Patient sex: M
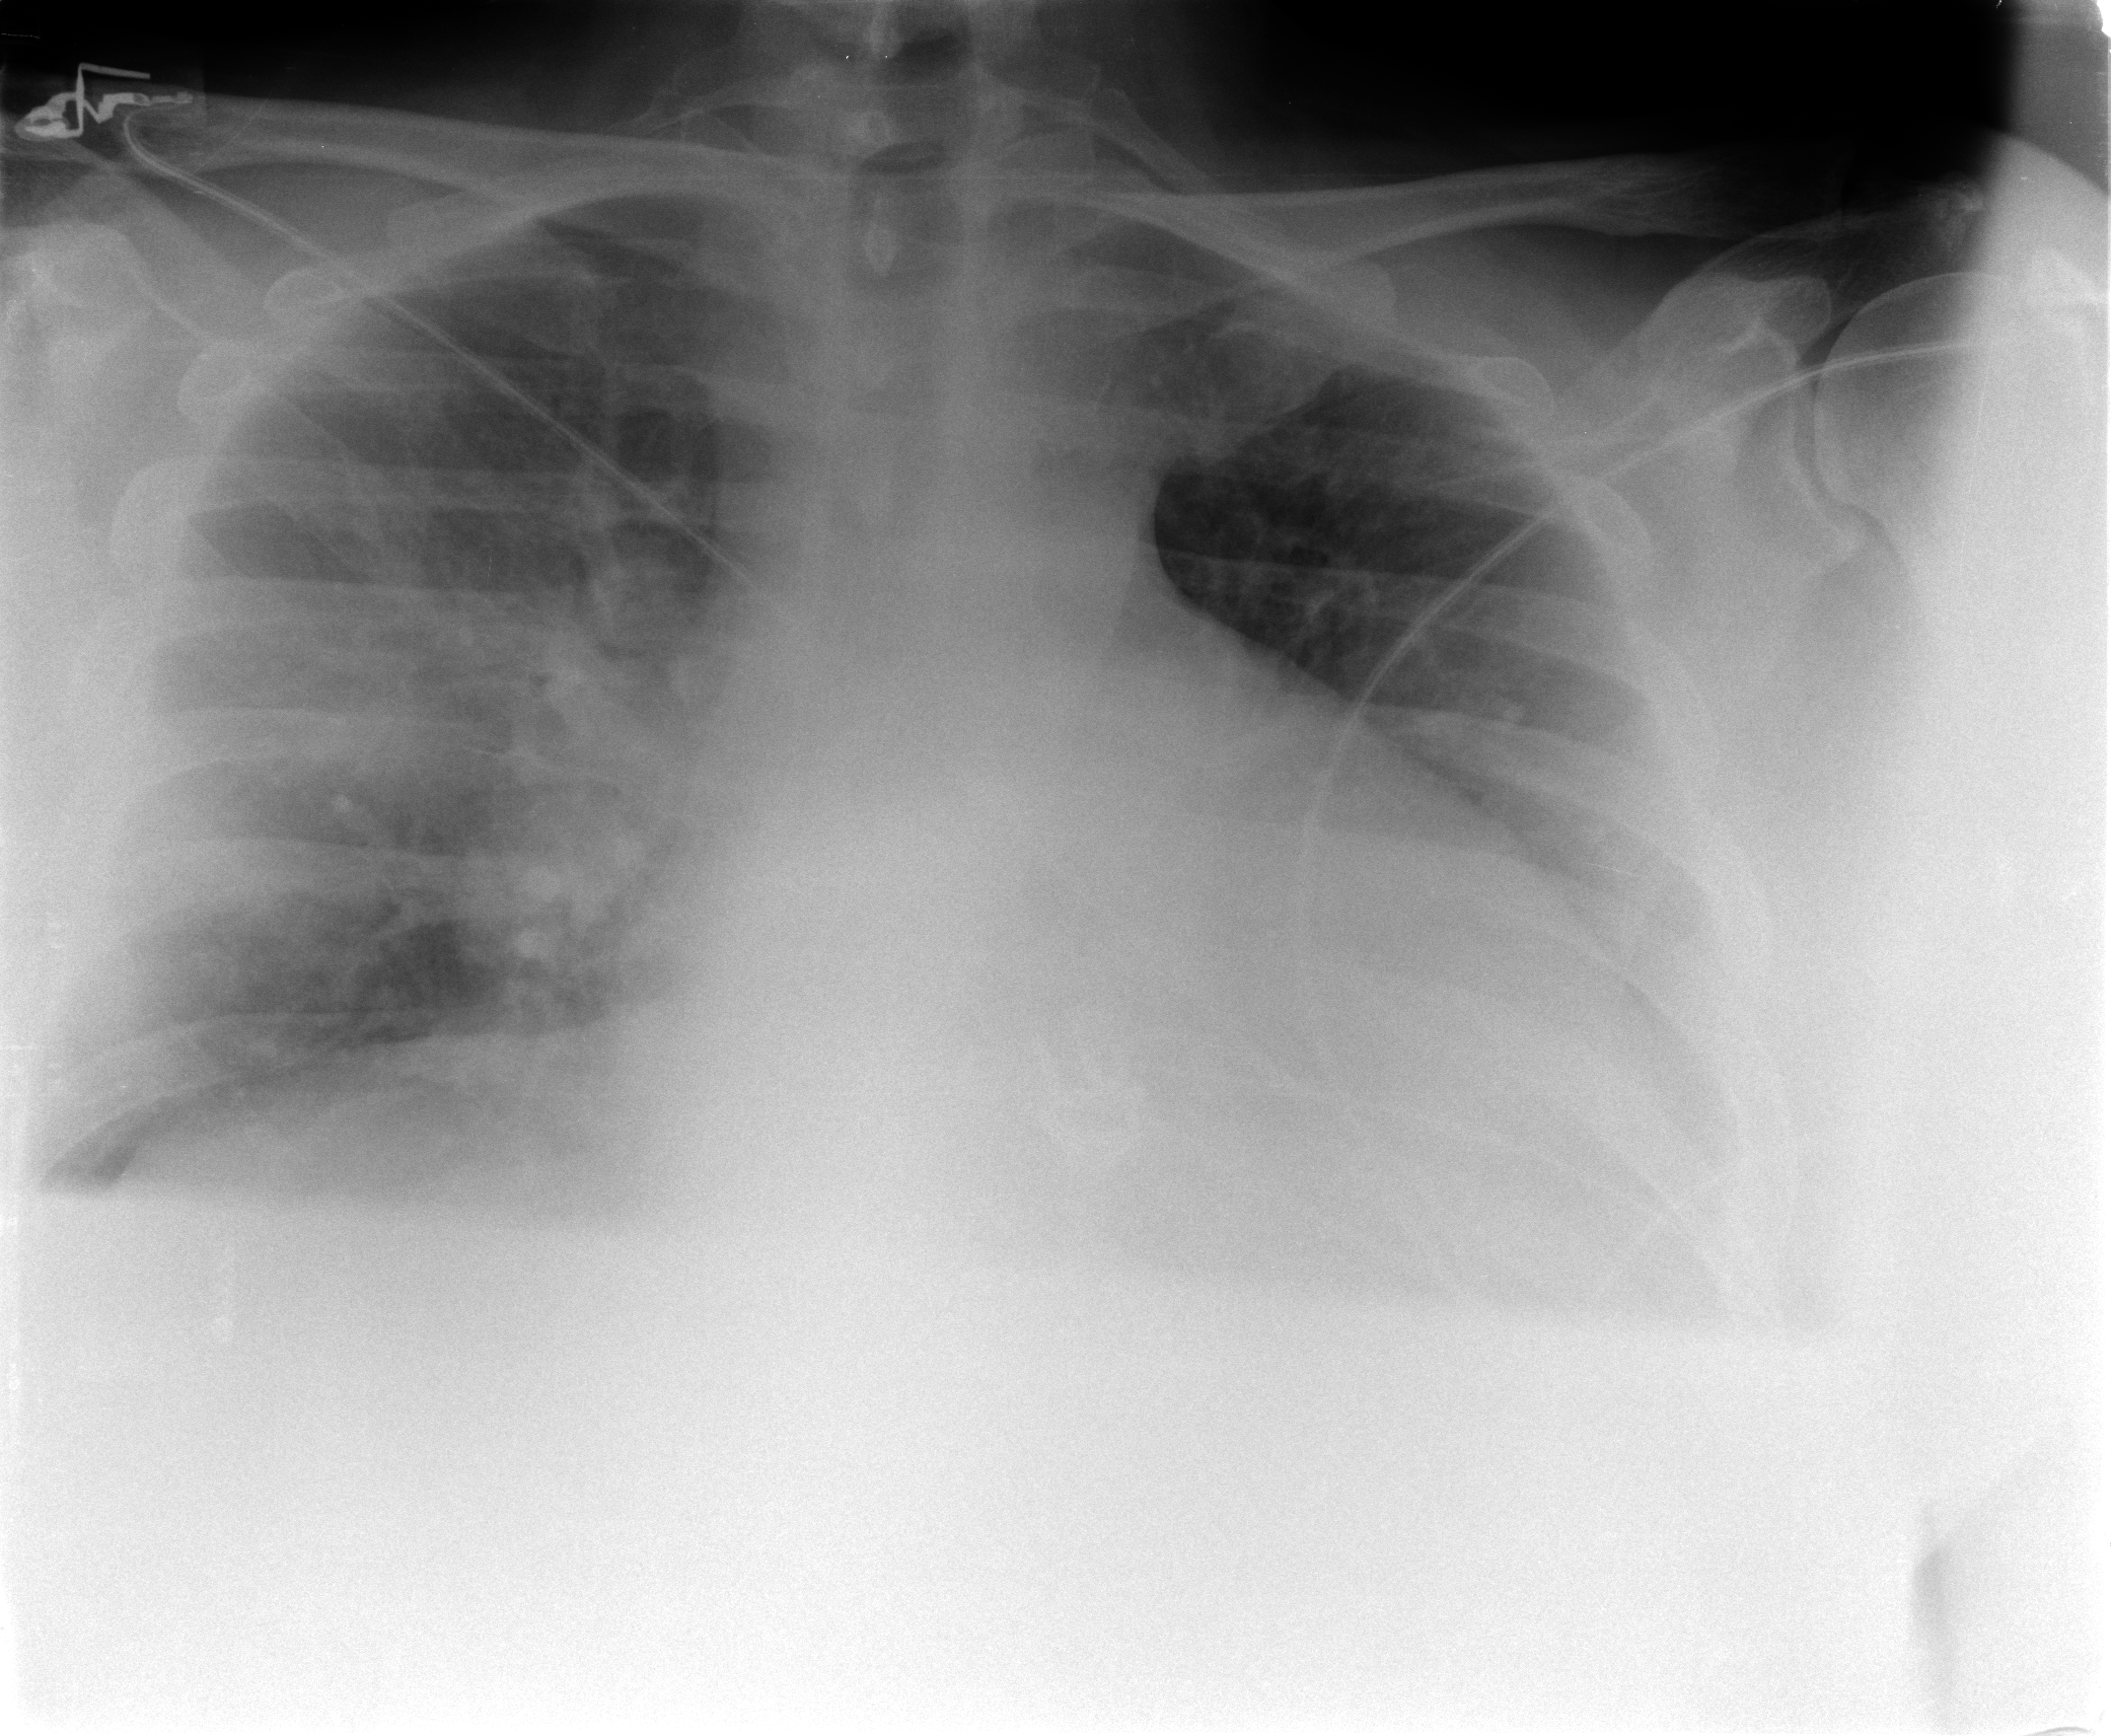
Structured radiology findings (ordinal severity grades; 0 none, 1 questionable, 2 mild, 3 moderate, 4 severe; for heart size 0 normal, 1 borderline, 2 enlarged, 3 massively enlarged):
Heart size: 3
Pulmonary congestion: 3
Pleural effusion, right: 2
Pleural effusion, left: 2
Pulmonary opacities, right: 3
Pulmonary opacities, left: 2
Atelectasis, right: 2
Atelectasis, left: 2